【题型】证明题　【知识点】解析几何　【难度】medium
在平面直角坐标系中，满足到$(-1,0)$、$(1,0)$距离之和为定值的点的轨迹为曲线$\Gamma$，且点$P(2,0)$在曲线$\Gamma$上.过点$F(1,0)$且不平行于$x$轴的直线与曲线$\Gamma$交于点$A$、$B$，$AB$的中点为$G$，过点$A$，$B$分别作直线$l$：$x=4$的垂线，垂足分别为$C$、$D$，$l$与$x$轴的交点为$E$.

(1) 求$\Gamma$的方程；

(2) 证明：$AE\parallel GD$；

(3) 记$CG$与$AE$的交点为$M$，$DG$与$BE$的交点为$N$，求四边形$MGNE$面积的最大值.
【解答】
\vspace{8pt}
\textbf{【详解】}
(1) 根据题意，点$P(2,0)$到$(-1,0)$、$(1,0)$距离之和为$4$，

所以，设点$M\in\Gamma$，则$M$到$(-1,0)$、$(1,0)$距离之和为$4$且大于$(-1,0)$与$(1,0)$距离$2$，

所以，根据椭圆的定义得，曲线$\Gamma$表示以$(-1,0)$、$(1,0)$为焦点，长轴长为$4$的椭圆，

所以，$\dfrac{x^2}{a^2}+\dfrac{y^2}{b^2}=1(a>b>0,c=\sqrt{a^2-b^2})$中，$2a=4,2c=2$，即$b=\sqrt{3}$，

所以，曲线$\Gamma$的方程为$\dfrac{x^2}{4}+\dfrac{y^2}{3}=1$.

(2) 由题知椭圆右焦点为$F(1,0)$，设直线$AB$方程：$x=my+1$，设$A(x_1,y_1)$，$B(x_2,y_2)$，

联立 $\begin{cases}x=my+1\\\dfrac{x^2}{4}+\dfrac{y^2}{3}=1\end{cases}$，消$x$得：$(3m^2+4)y^2+6my-9=0$

由韦达定理：$y_1+y_2=-\dfrac{6m}{3m^2+4},y_1y_2=-\dfrac{9}{3m^2+4}$，

又$C(4,y_1),D(4,y_2),E(4,0)$，$G\left(\dfrac{x_1+x_2}{2},\dfrac{y_1+y_2}{2}\right)$，

所以$k_{AE}=\dfrac{y_1-0}{x_1-4}=\dfrac{y_1}{x_1-4}$，$k_{GD}=\dfrac{\dfrac{y_1+y_2}{2}-y_2}{\dfrac{x_1+x_2}{2}-4}=\dfrac{y_1-y_2}{x_1+x_2-8}$，

要证$AE\parallel GD$，即证$\dfrac{y_1}{x_1-4}=\dfrac{y_1-y_2}{x_1+x_2-8}$，

即证$x_1y_2+x_2y_1=4(y_1+y_2)$，

即证$(my_1+1)y_2+(my_2+1)y_1=4(y_1+y_2)$，

即证$2my_1y_2=3(y_1+y_2)$，

又根据韦达定理：$2my_1y_2=2m\left(-\dfrac{9}{3m^2+4}\right)=\dfrac{-18m}{3m^2+4}=3(y_1+y_2)$，得证.

(3) 如图：

在$\triangle ABE$中，因为$AE\parallel GD$，$G$是$AB$中点，所以$N$是$BE$中点，

由（2）同理可得$BE\parallel CG$，所以四边形$MGNE$是平行四边形，

且$G$是$AB$中点，所以$M$是$AE$中点，连接$GE$，

易知$S_{\triangle MGE}=\dfrac{1}{2}S_{\triangle AGE},S_{\triangle GNE}=\dfrac{1}{2}S_{\triangle GBE}$

所以$S_{\text{四边形}MGNE}=S_{\triangle MGE}+S_{\triangle GNE}=\dfrac{1}{2}S_{\triangle AGE}+\dfrac{1}{2}S_{\triangle GBE}=\dfrac{1}{2}S_{\triangle ABE}$，

由（2）得：$y_1+y_2=-\dfrac{6m}{3m^2+4},y_1y_2=-\dfrac{9}{3m^2+4}$，

令椭圆的右焦点为$F$，则

$S_{\triangle ABE}=S_{\triangle AFE}+S_{\triangle BFE}=\dfrac{1}{2}\times|EF|\times|y_2-y_1|$

即$S_{\triangle ABE}=\dfrac{1}{2}\times(4-1)\times|y_2-y_1|$

计算$|y_1-y_2|=\sqrt{(y_1+y_2)^2-4y_1y_2}=\sqrt{\left(-\dfrac{6m}{3m^2+4}\right)^2+\dfrac{36}{3m^2+4}}=\dfrac{12\sqrt{m^2+1}}{3m^2+4}$

所以，$S_{\triangle ABE}=\dfrac{18\sqrt{m^2+1}}{3m^2+4}$

（令$t=\sqrt{m^2+1}(t\geq1)$）化简得：

$S_{\triangle ABE}=\dfrac{18t}{3t^2+1}=\dfrac{18}{3t+\dfrac{1}{t}}$，

由于对勾函数$y=3t+\dfrac{1}{t}(t\geq1)$单调递增（对$y=3t+\dfrac{1}{t}$求导$y'=3-\dfrac{1}{t^2}>0,t\geq1$），

所以$3t+\dfrac{1}{t}\geq3\times1+\dfrac{1}{1}=4$，则：$S_{\triangle ABE}=\dfrac{18}{3t+\dfrac{1}{t}}\leq\dfrac{18}{4}=\dfrac{9}{2}$，

故：$S_{\text{四边形}MGNE}=\dfrac{1}{2}S_{\triangle ABE}\leq\dfrac{1}{2}\times\dfrac{9}{2}=\dfrac{9}{4}$.

所以四边形$MGNE$面积的最大值为：$\dfrac{9}{4}$.

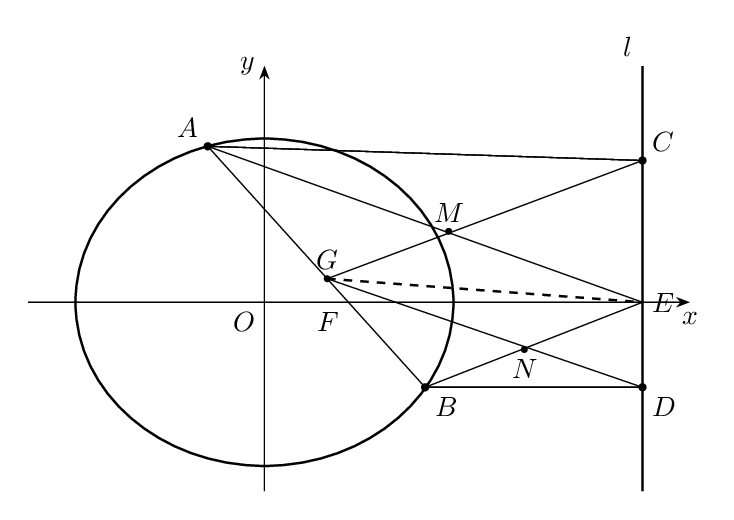